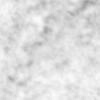
Label: no_change